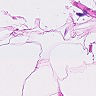
Metastatic tissue present: no